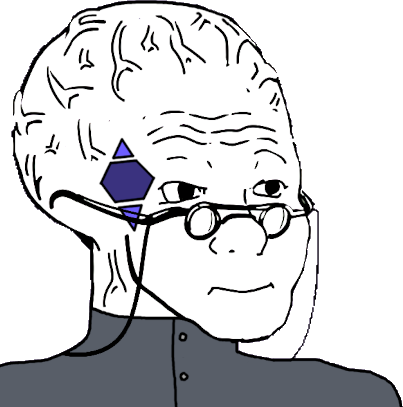
Label: 5_Brainiak